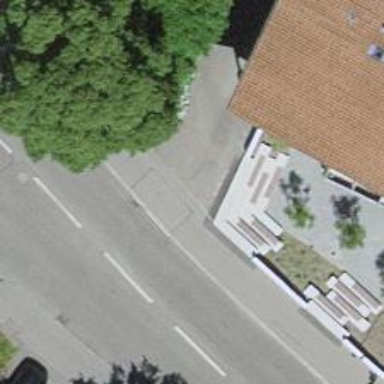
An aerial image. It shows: Bollard barrier.